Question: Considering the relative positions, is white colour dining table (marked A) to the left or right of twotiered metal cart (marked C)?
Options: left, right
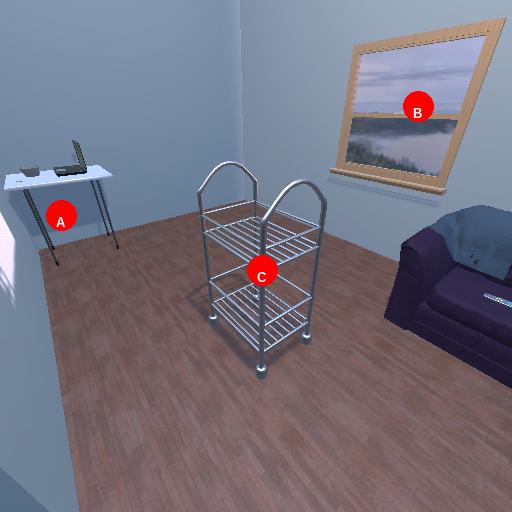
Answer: left